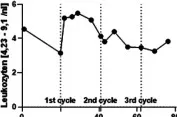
Immunomonitoring data in the course of ICI therapy. (A-C) Clinical routine Inflammatory parameters.
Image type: pathology (fish)